Question: Somewhat obscure problem. Only occures in Internet Explorer.
Perhaps someone familiar with this type of issue?
As visible in the screenshot, the Context menu appears under the h:panelgrid on the right.

I tried to add style="z-index:1500;". Didn't help...
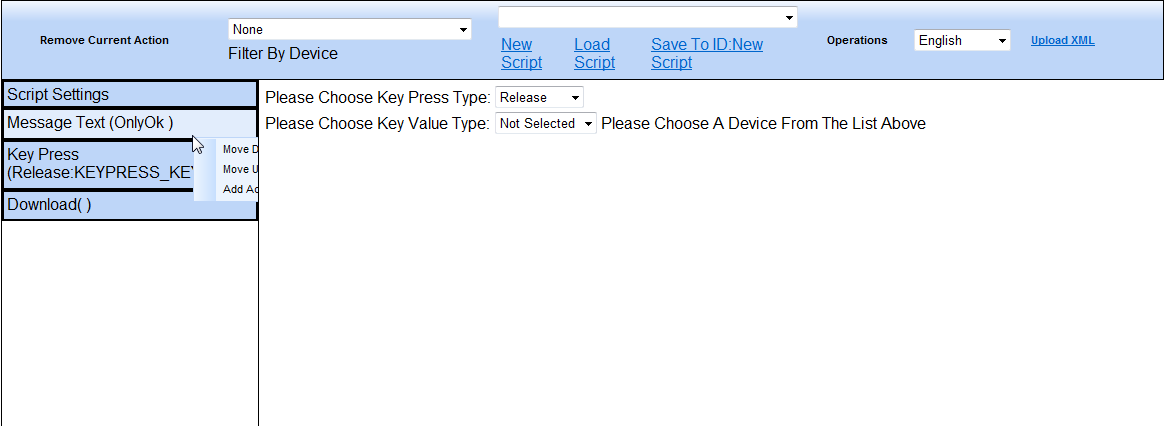
Answer: Try setting a higher z-index value for the context menu.